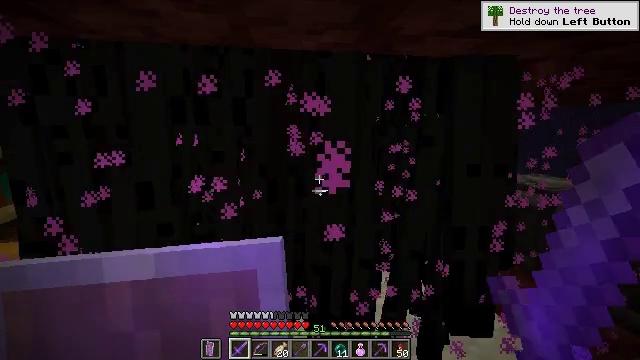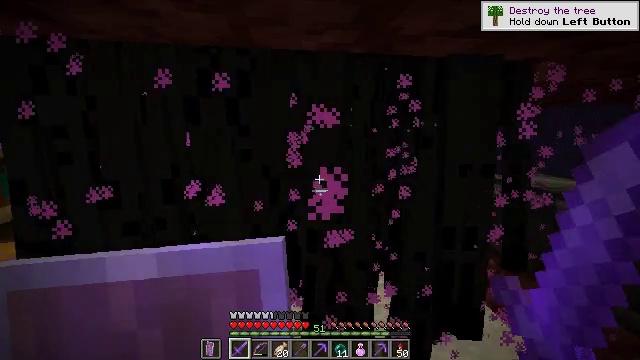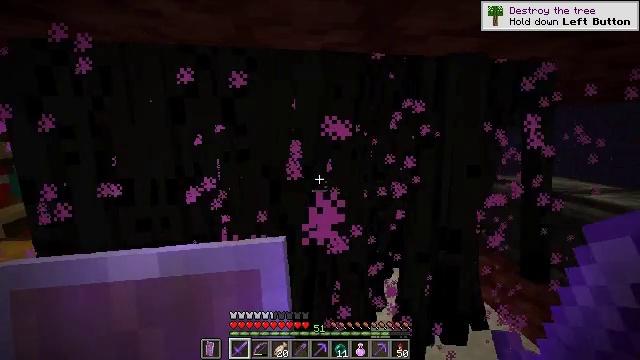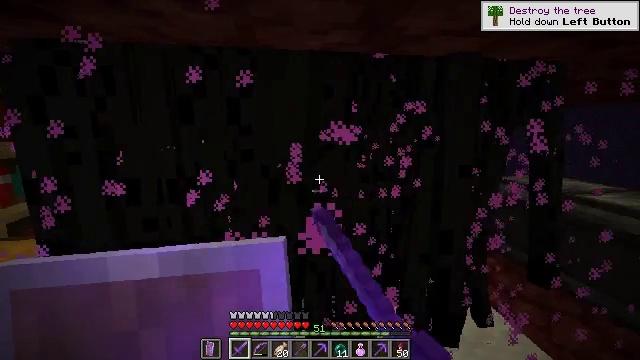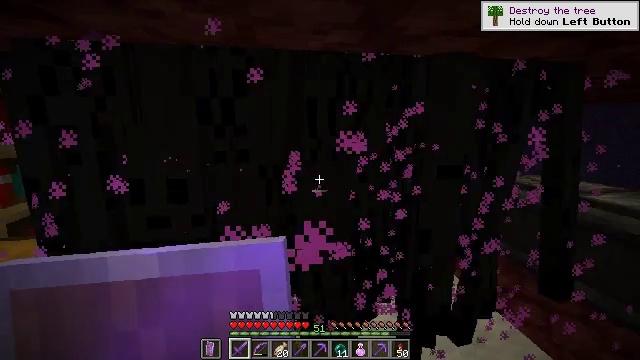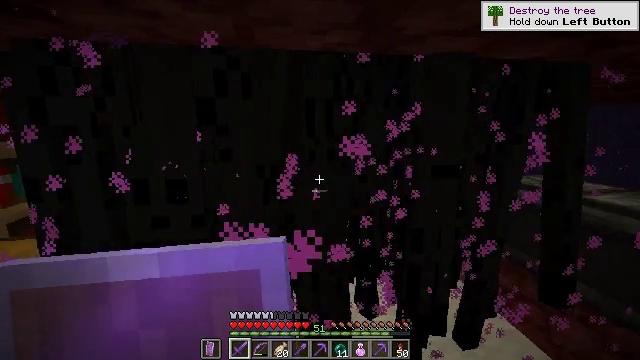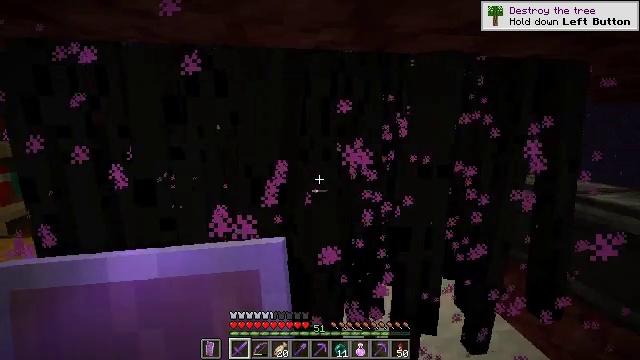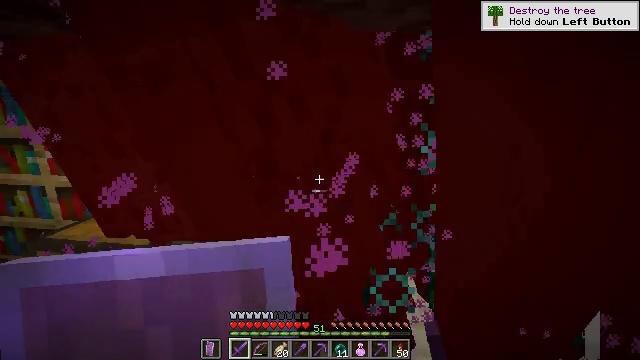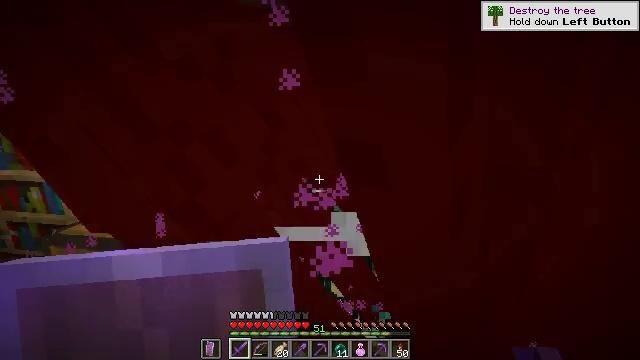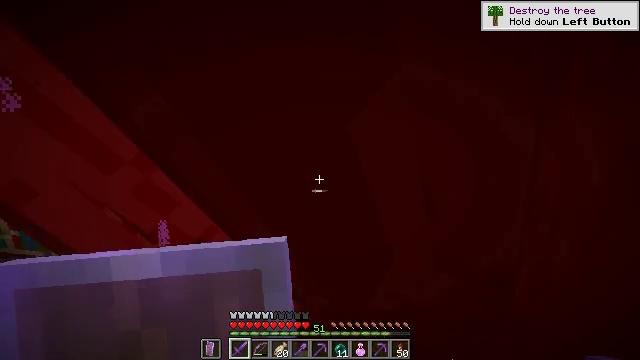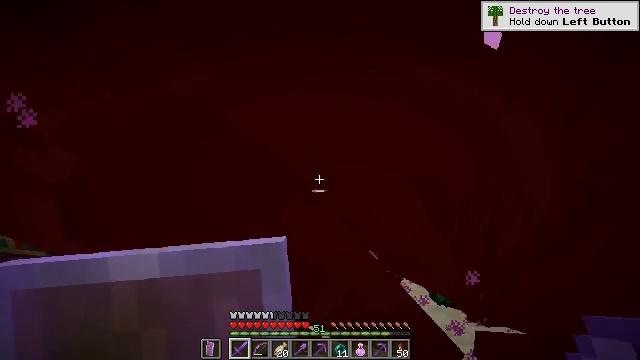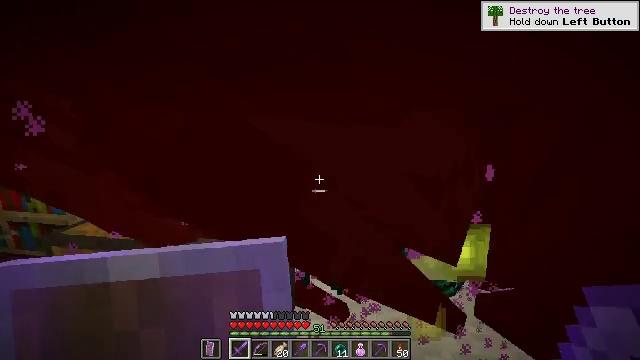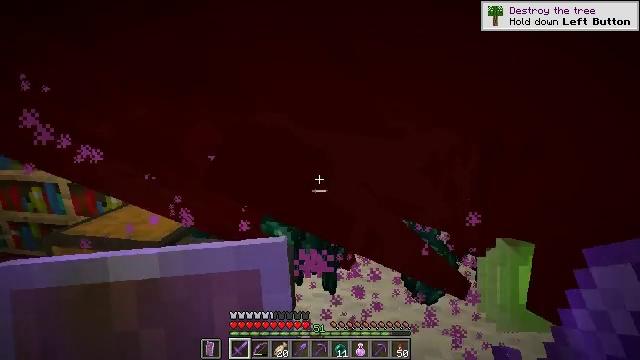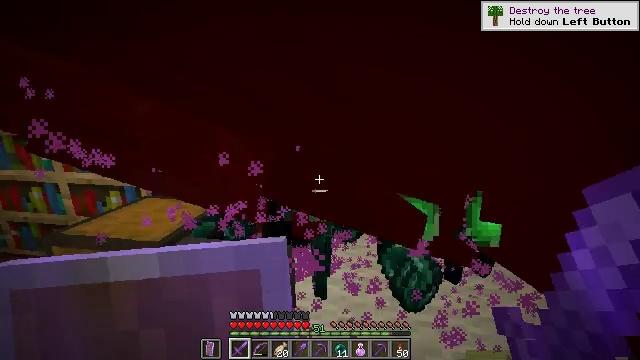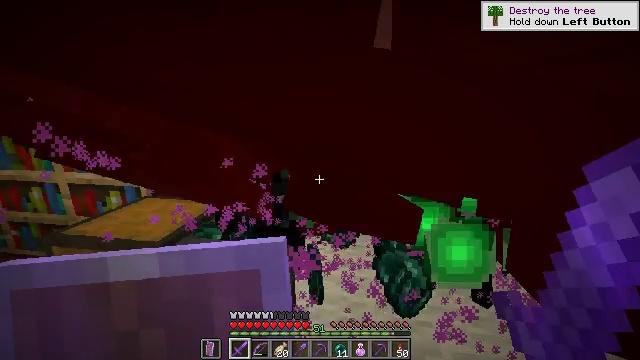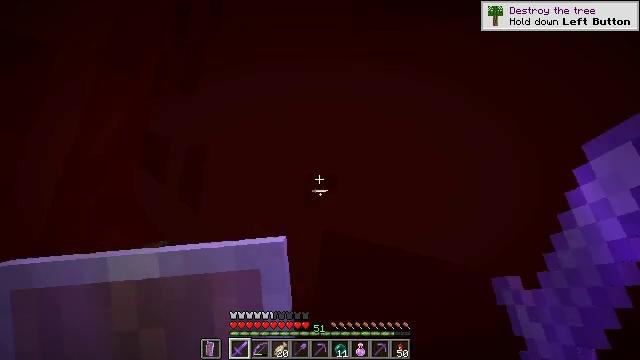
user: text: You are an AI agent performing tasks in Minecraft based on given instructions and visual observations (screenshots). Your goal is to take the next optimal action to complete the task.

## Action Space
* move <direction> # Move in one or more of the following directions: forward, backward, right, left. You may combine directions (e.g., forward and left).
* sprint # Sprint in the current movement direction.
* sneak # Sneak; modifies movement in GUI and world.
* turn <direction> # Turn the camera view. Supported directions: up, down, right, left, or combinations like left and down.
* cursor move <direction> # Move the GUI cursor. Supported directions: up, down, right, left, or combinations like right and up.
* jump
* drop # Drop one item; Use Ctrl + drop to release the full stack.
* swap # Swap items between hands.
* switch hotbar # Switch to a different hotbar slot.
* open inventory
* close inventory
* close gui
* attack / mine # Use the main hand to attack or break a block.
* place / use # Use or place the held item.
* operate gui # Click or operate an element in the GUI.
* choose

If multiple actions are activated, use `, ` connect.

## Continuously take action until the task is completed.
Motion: motion action
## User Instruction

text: Kill mobs.
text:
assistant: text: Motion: no_op
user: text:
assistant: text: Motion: attack / mine
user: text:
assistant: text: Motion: attack / mine
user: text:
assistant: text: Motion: attack / mine
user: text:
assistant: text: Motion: move forward, attack / mine
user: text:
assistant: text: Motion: move forward, attack / mine
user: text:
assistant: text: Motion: move forward, turn left and down, attack / mine
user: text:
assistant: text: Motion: move forward, turn left
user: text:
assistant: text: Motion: no_op
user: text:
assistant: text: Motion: no_op
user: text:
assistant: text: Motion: no_op
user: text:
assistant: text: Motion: no_op
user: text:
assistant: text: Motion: no_op
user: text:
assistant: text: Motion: no_op
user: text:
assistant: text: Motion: no_op
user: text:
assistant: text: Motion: no_op
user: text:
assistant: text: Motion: no_op
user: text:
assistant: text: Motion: turn right
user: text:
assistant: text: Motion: turn right
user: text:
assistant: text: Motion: turn right
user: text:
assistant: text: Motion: turn right
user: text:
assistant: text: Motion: no_op
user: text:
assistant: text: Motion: no_op
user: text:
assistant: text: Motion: no_op
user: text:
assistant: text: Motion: no_op
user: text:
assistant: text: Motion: no_op
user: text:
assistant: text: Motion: no_op
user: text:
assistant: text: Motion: no_op
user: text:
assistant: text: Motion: no_op
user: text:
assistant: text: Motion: turn left and up